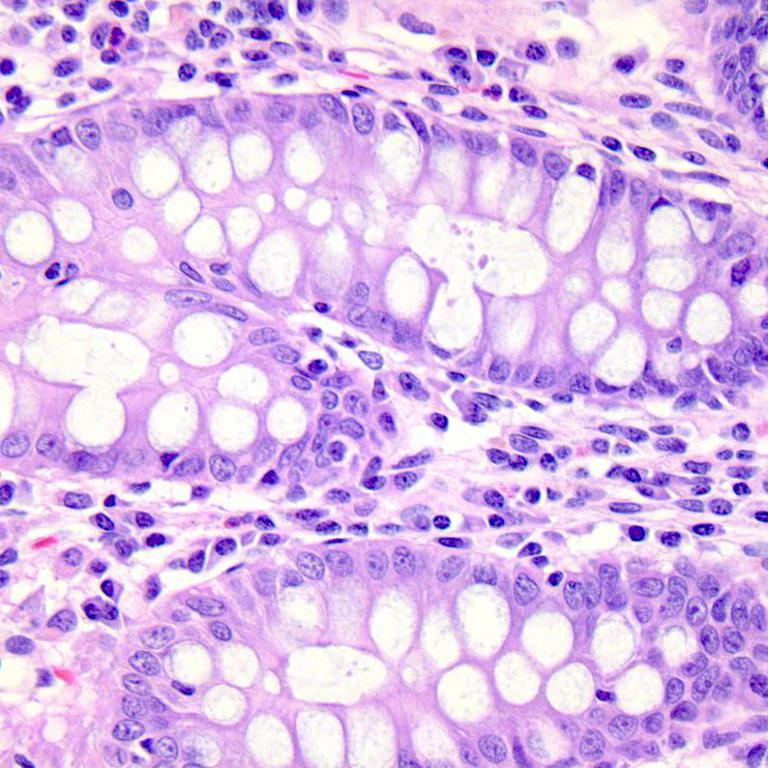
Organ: colon
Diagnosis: benign